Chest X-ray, PA view. Patient: 40 years old, sex F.
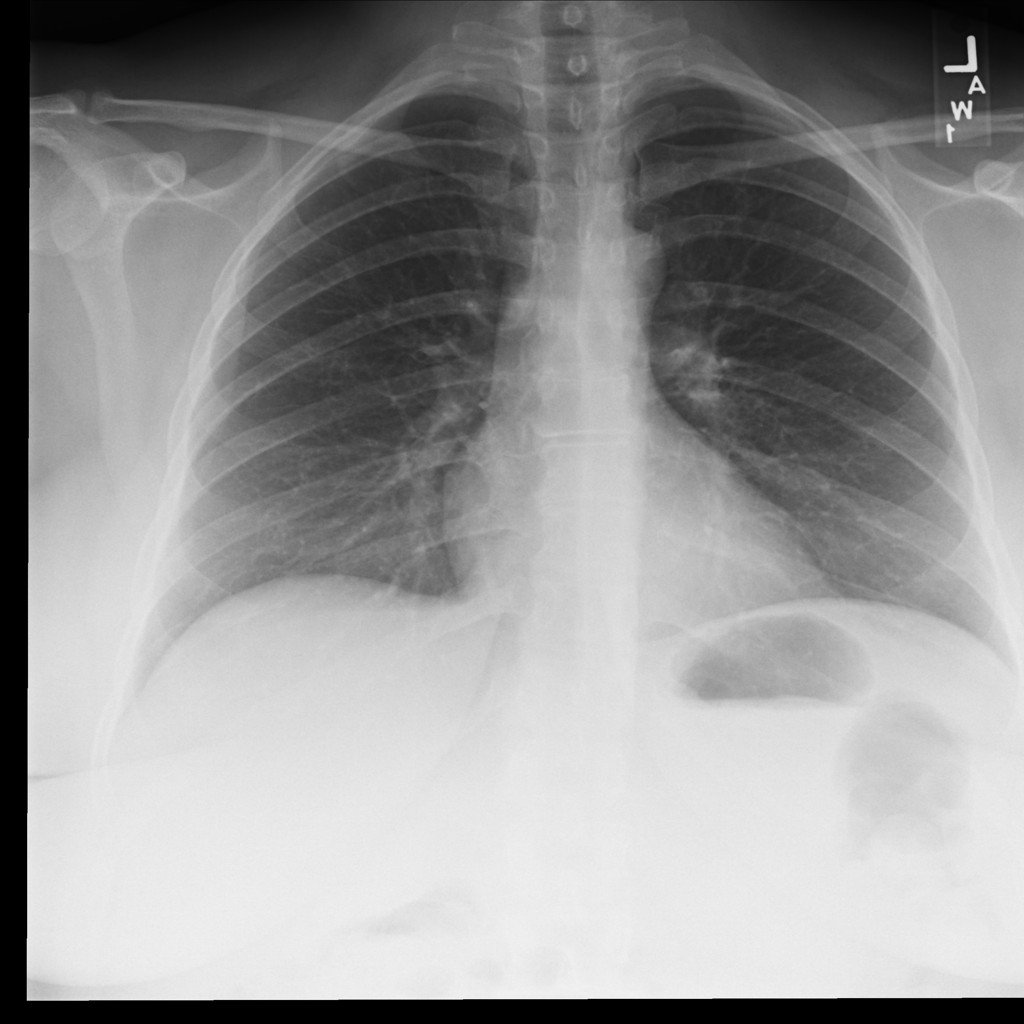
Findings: No Finding